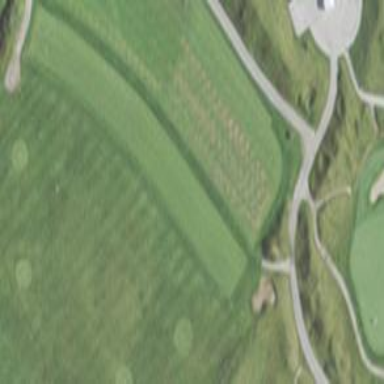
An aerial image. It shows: Golf tee area with grass surface.